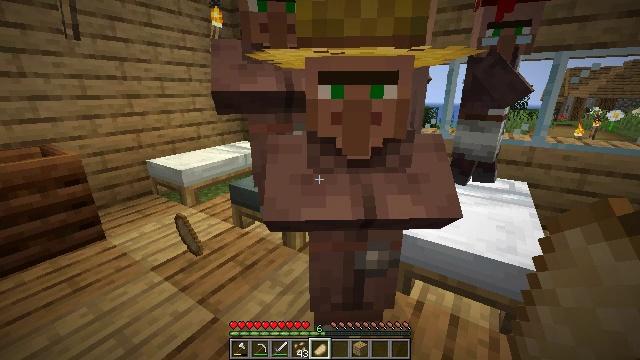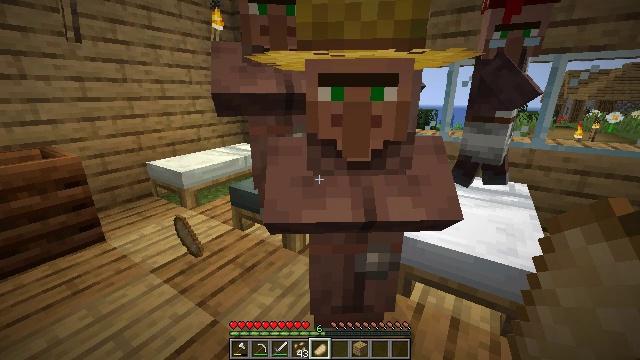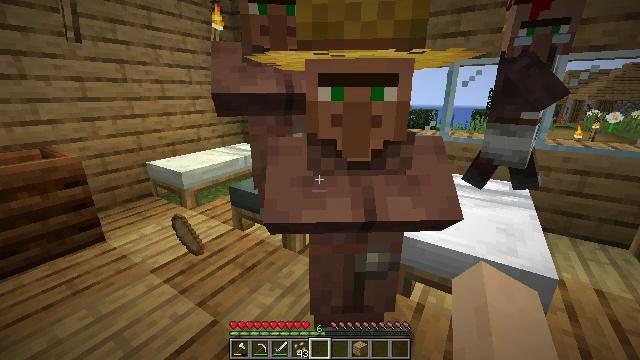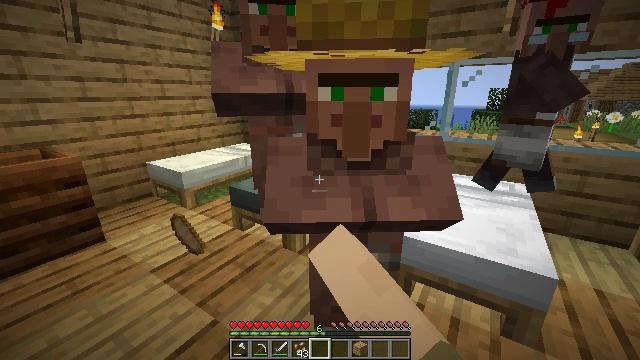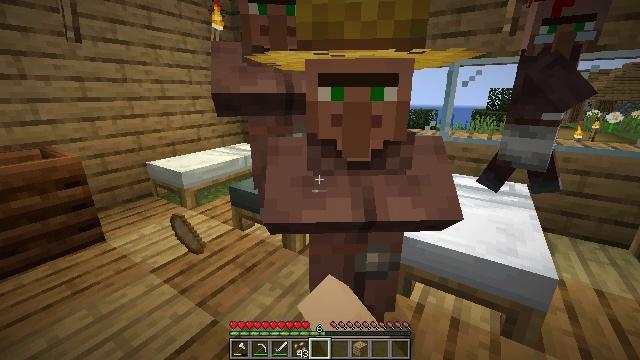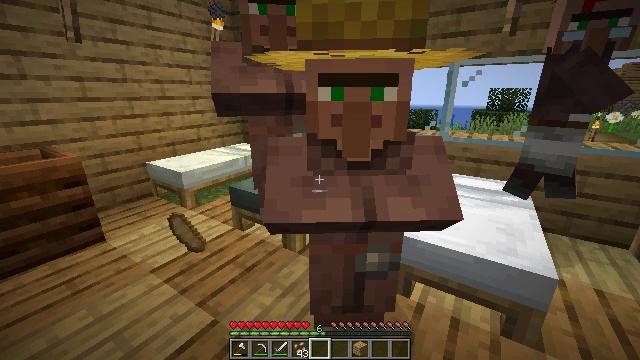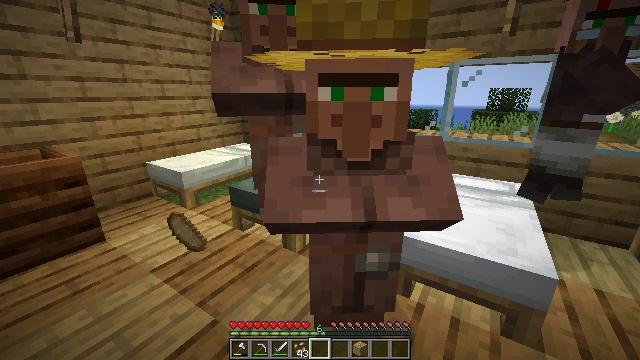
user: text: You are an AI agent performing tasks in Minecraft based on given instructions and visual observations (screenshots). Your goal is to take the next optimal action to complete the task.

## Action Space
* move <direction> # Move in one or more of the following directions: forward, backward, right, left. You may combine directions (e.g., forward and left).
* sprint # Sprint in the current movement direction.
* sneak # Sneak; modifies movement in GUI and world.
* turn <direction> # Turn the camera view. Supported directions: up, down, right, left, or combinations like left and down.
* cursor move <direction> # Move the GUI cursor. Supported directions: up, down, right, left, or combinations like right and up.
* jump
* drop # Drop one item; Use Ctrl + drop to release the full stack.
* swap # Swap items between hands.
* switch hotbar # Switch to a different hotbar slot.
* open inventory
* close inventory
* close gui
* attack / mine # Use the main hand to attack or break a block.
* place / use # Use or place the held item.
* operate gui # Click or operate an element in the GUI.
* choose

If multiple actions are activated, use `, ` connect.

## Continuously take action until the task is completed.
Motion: motion action
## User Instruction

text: Remove a cooked porkchop from the inventory.
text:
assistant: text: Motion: no_op
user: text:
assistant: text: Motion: drop
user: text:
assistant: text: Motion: drop
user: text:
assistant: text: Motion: drop
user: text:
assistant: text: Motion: no_op
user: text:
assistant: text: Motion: no_op
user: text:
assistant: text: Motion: no_op